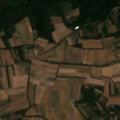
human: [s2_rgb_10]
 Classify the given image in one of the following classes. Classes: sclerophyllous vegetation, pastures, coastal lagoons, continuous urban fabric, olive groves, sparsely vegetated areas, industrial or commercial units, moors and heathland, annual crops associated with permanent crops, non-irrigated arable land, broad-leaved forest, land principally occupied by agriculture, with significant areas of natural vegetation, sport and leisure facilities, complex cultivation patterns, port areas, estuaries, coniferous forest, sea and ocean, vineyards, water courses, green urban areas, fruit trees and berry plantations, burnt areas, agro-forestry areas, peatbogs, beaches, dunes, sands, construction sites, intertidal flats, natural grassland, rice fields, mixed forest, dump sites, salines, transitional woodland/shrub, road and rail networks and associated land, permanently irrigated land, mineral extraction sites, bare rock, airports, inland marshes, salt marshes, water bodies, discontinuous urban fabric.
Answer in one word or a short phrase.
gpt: non-irrigated arable land, complex cultivation patterns, land principally occupied by agriculture, with significant areas of natural vegetation, broad-leaved forest